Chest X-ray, PA view. Patient: 57 years old, sex M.
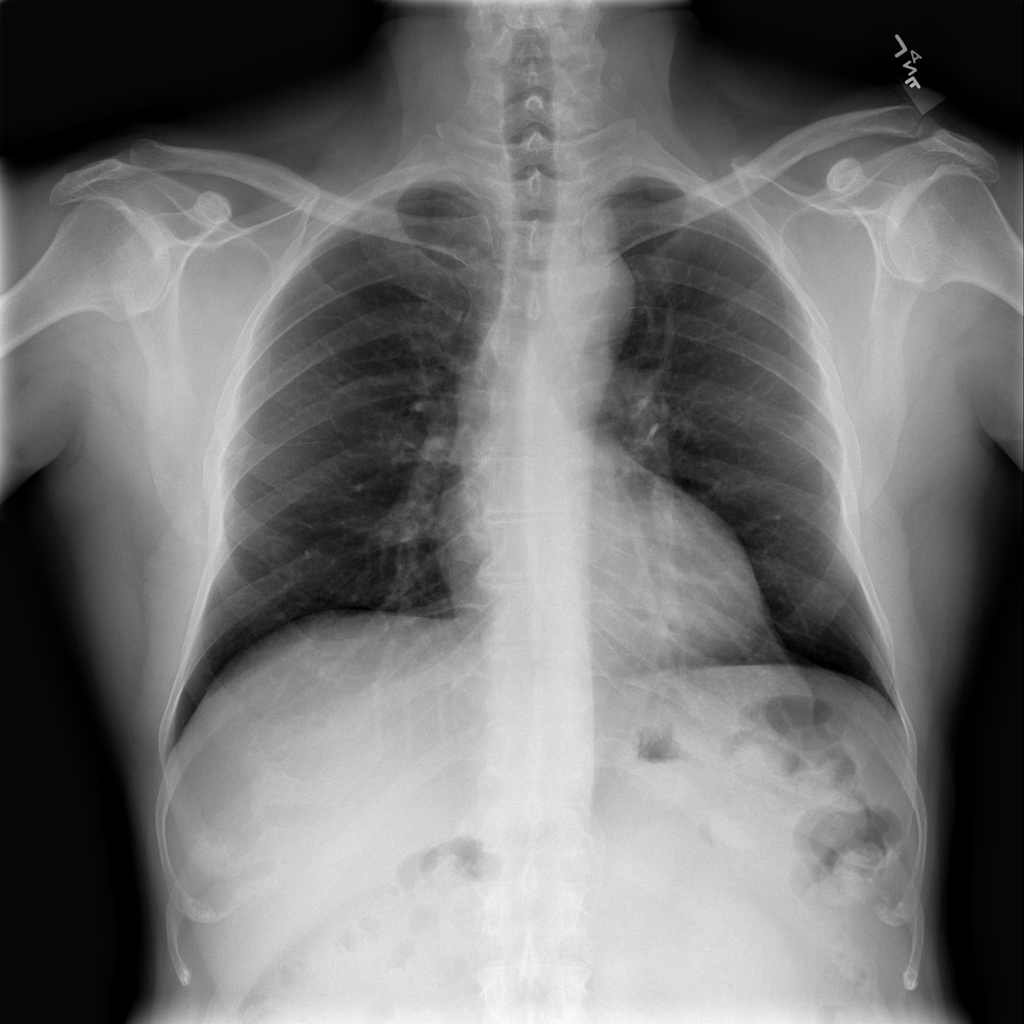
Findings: No Finding